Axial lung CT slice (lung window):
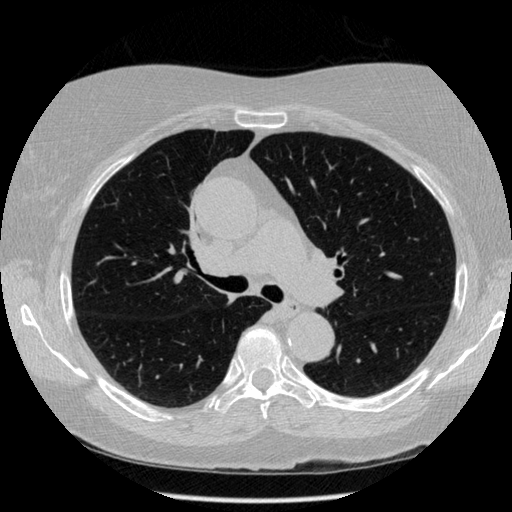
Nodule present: no